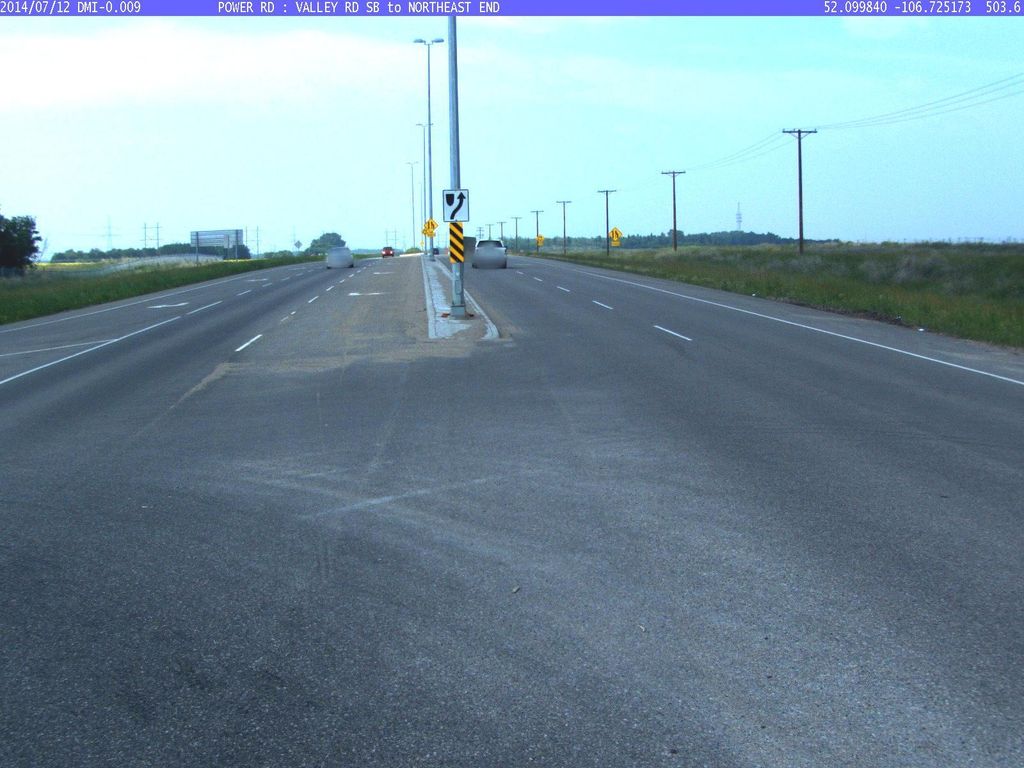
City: saskatoon